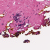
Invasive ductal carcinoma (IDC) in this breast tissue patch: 0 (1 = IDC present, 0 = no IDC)